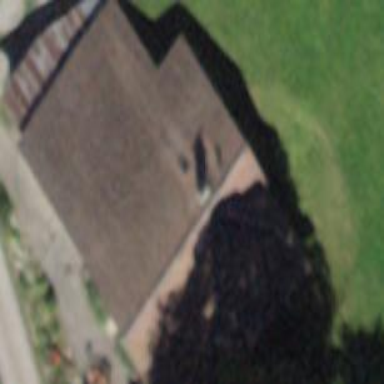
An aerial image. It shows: Rural barn.